Говорят, что в архиве лорда Кельвина нашли график циклического процесса, совершённого над одним молем идеального одноатомного газа (см. рисунок).  Со временем чернила выцвели, и от координатных осей $T$ (температура) и $V$ (объём) не осталось и следа. Из пояснений к тексту следовало, что в точке $A$ температура равна $400~К$, объём - $4~л$, давление газа минимально, а начало координат находится в нижней части рисунка. Там же был указан масштаб по осям.
Восстановите построением положение осей $T$ и $V$.
Найдите максимальное давление газа в этом процессе.
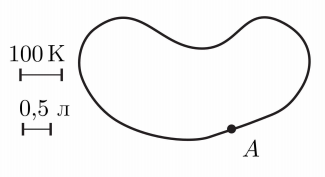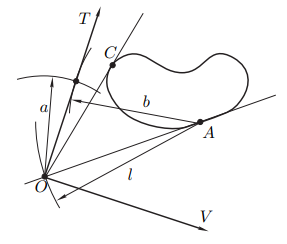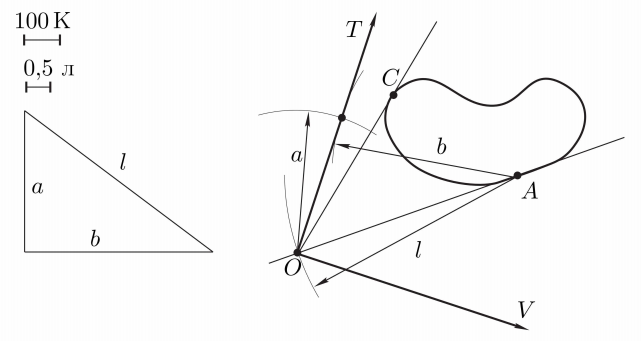
Восстановите построением положение осей $T$ и $V$.
Решение: Из уравнения Менделеева-Клапейрона давление $p=\nu R T / V$. Следовательно, в координатах $(T, V)$ точке с минимальным давлением будет соответствовать минимальный коэффициент наклона прямой, проходящей через эту точку и начало координат. Значит, начало координат должно лежать на касательной, проведённой к графику процесса в точке $A$ (см. рисунок). Далее, зная масштабы по осям, можем найти расстояние $l$ от начала координат до точки $A$ как гипотенузу прямоугольного треугольника, катеты которого - отрезки, соответствующие $400~K$ (длиной $a$) и $4~л$ (длиной $b$). Зная, что начало координат лежит на касательной на расстоянии $l$ от точки $A$ и находится в нижней части рисунка, отметим его на рисунке (точка $O$). Заметим, что ось температуры должна быть направлена вверх, так как иначе давление в точке $A$ не было бы минимальным. Также точка на оси, соответствующая $400~K$, находится на расстоянии $a$ от начала координат и расстоянии $b$ от точки $A$. Найдём её как точку пересечения окружностей с центрами $O$ и $A$ и радиусами $a$ и $b$. Теперь мы можем провести ось температур. Ось объёма перпендикулярна ей.

Найдите максимальное давление газа в этом процессе.
Решение: Максимальному давлению в рассматриваемом цикле соответствует точка, для которой коэффициент наклона $k_{C}$ прямой, проходящей через эту точку и начало координат, максимален: $p_{\max }=R \cdot k_{C} \approx 4.75~МПа$.
Ответ: $$ p_{\max }\approx 4.75~МПа. $$
Темы:
T, Термодинамика, Всероссийские, Циклы, Построения, Давление